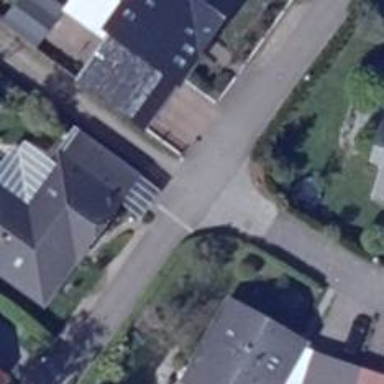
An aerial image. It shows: Living street.